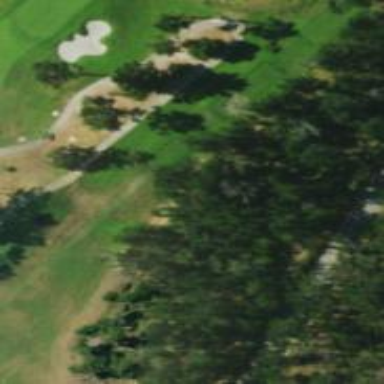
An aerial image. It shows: Rough area in golf course.